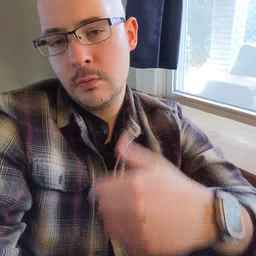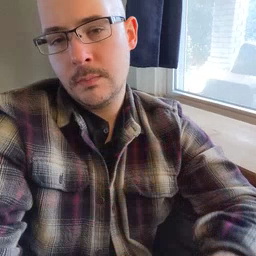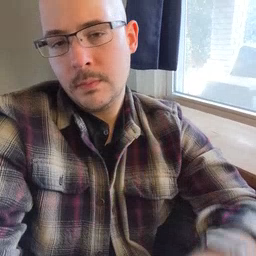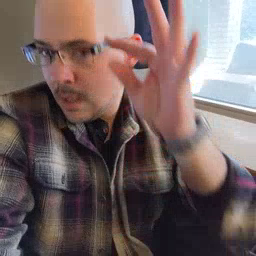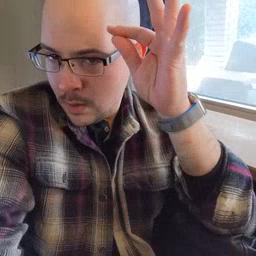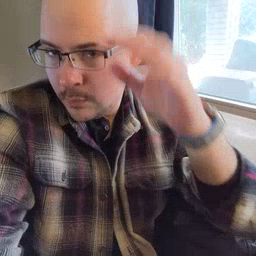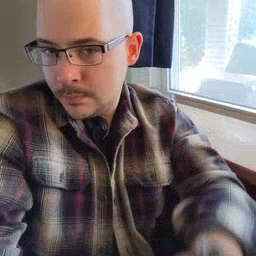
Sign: hair